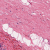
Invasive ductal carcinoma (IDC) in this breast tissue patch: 0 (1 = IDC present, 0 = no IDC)